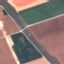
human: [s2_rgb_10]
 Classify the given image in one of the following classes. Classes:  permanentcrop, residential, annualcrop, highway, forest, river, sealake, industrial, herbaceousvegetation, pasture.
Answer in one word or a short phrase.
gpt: Highway